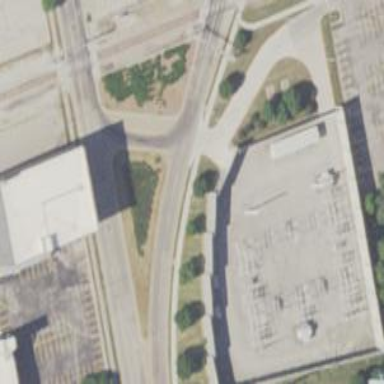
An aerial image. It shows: Distribution level power substation surrounded by wall.